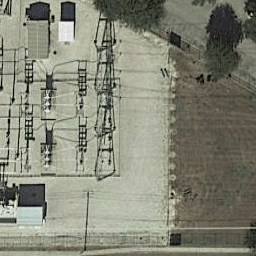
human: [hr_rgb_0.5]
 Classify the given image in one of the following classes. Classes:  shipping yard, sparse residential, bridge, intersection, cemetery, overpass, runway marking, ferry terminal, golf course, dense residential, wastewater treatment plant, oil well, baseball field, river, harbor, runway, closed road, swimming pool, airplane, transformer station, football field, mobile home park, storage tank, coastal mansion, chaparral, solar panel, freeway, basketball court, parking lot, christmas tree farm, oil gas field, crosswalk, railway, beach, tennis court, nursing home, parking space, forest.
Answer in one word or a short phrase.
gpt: transformer station